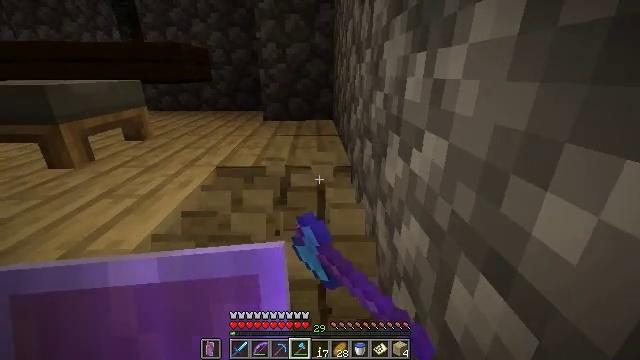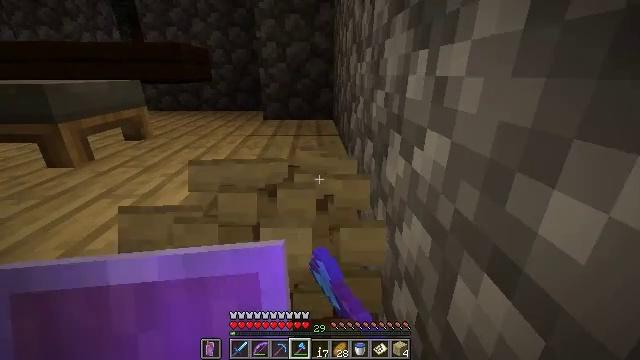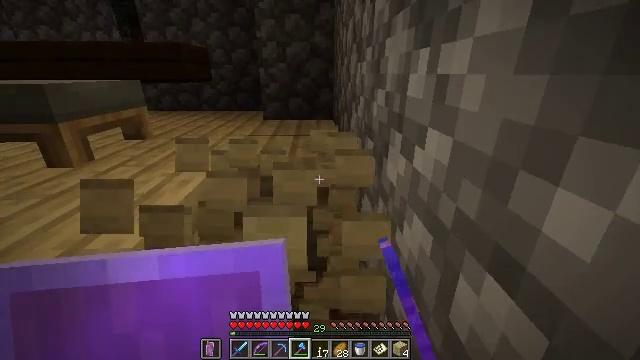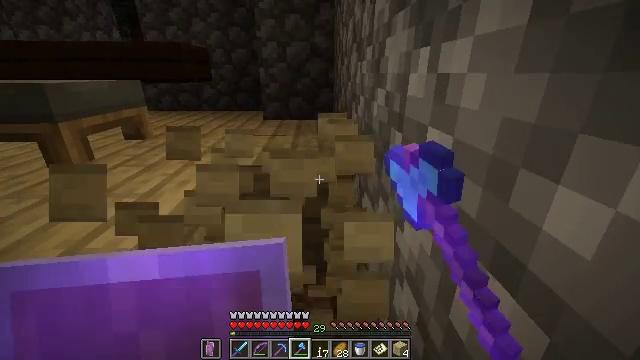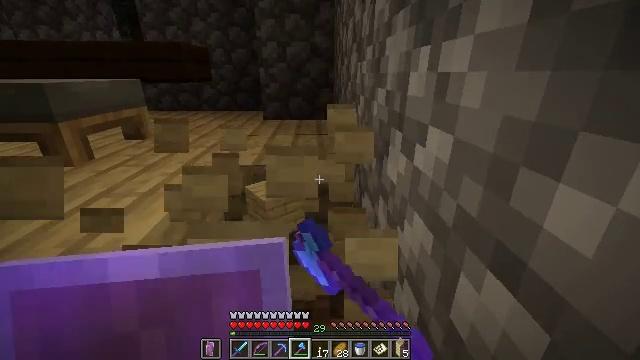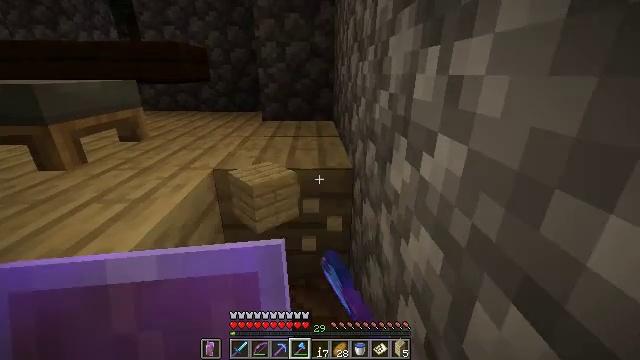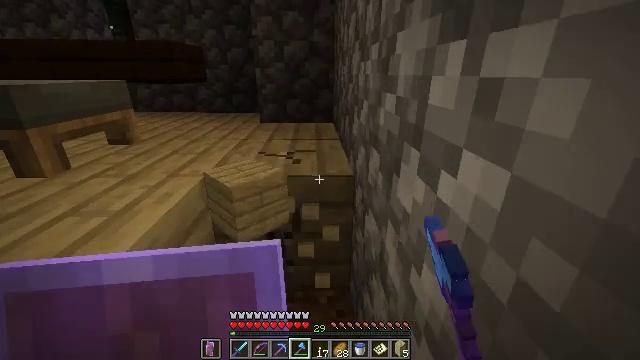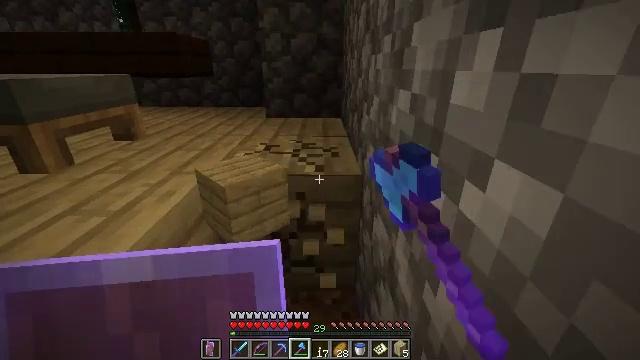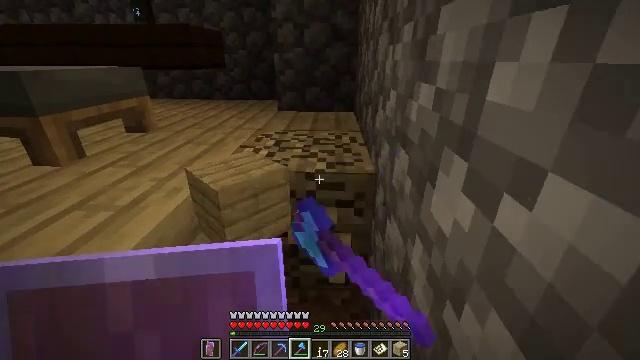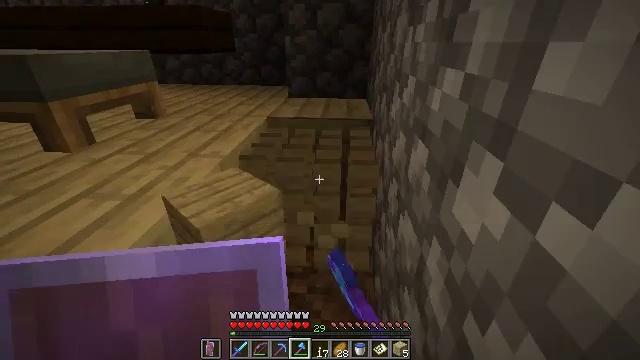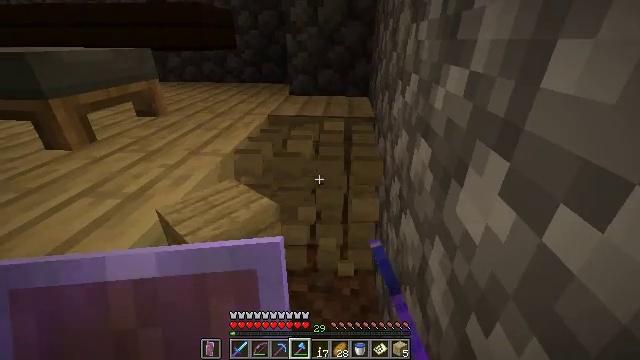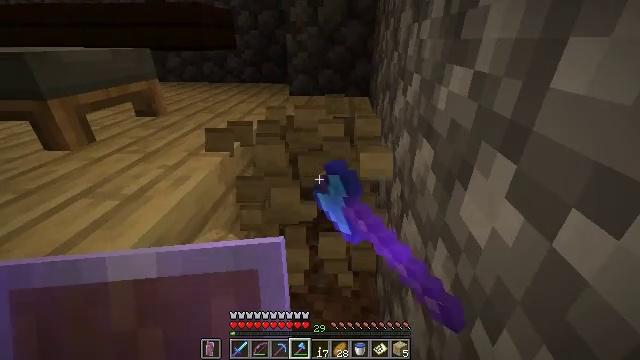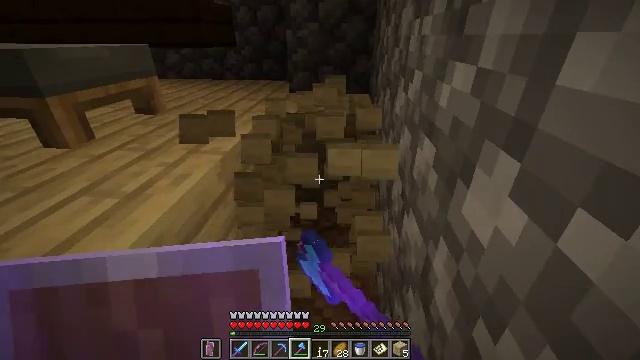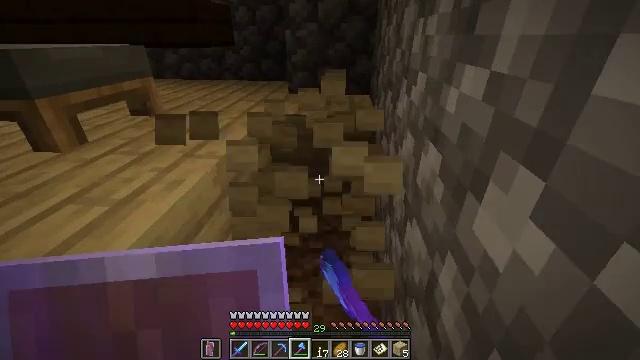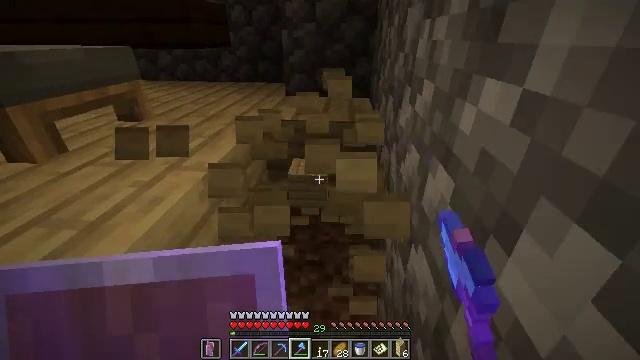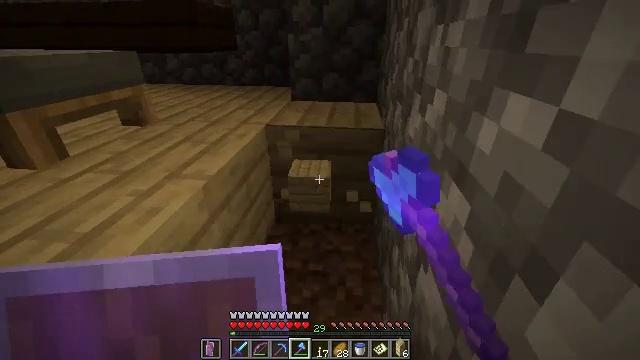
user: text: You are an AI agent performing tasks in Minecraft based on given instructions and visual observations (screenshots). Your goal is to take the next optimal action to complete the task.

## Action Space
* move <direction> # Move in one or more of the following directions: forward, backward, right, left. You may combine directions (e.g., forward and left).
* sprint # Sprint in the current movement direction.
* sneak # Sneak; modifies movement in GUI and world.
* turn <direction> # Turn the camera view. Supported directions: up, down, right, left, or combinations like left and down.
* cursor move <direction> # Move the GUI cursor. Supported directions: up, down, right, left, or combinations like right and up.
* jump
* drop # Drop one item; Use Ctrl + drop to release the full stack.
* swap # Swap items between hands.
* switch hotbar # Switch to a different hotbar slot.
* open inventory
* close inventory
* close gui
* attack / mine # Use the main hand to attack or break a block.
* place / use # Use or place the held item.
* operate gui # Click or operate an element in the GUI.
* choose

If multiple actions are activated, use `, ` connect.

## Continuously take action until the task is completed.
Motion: motion action
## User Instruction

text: Collect birch planks from structures.
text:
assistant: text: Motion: attack / mine
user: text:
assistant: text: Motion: attack / mine
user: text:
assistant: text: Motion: attack / mine
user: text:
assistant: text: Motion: attack / mine
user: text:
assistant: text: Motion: move forward, attack / mine
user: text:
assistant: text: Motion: move forward, attack / mine
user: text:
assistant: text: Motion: turn left and down, attack / mine
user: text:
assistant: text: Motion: turn left and down, attack / mine
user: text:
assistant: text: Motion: turn left and down, attack / mine
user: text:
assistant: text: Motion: attack / mine
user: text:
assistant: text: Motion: attack / mine
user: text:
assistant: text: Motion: attack / mine
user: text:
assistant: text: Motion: move forward, attack / mine
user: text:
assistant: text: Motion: move forward and move right, attack / mine
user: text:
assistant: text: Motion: move forward and move right, turn left, attack / mine
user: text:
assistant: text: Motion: move forward and move right, turn left, attack / mine
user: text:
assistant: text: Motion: move forward, attack / mine
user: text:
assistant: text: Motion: move forward, turn left and down, attack / mine
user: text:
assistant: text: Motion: move forward, turn down, attack / mine
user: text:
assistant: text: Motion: move forward and move right, attack / mine
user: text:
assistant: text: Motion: move forward and move right, turn left, attack / mine
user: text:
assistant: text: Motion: move forward and move right, turn left, attack / mine
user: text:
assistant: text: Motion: move forward and move right, turn left
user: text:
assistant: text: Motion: no_op